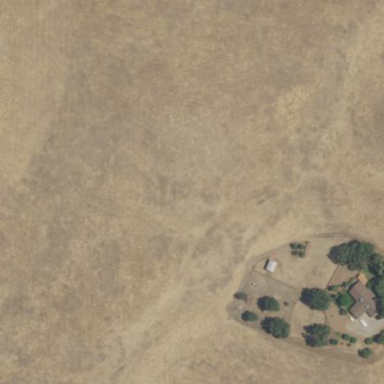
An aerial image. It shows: Farm engaged in dry farming.